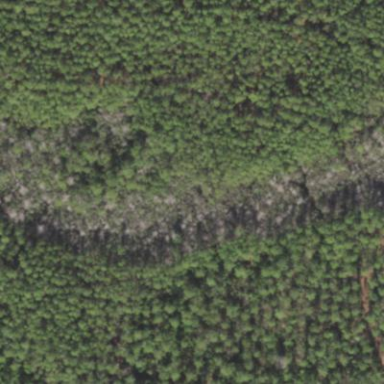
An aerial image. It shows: Forest dominated by needle-leaved trees.